Question: I am using CoverFlow in my application ,it is working fine but, I need to display the title of image that appears to front in coverflow,To add images iam usinf following code...
'''
loadImagesOperationQueue = [[NSOperationQueue alloc] init];
for (int i=0; i < 10; i++)
{
imageName = [[NSString alloc] initWithFormat:@"cover_%d.jpg", i];
[(AFOpenFlowView *)self.view setImage:[UIImage imageNamed:imageName] forIndex:i];
NSLog(@"my image name is %@",imageName);
NSLog(@"%d is the index",i);
}
[(AFOpenFlowView *)self.view setNumberOfImages:10];
'''
Can any one help me out.Below is the screenshot I would like to implement.

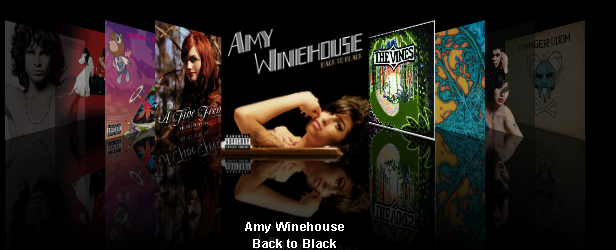
Answer: yes.U have to pass like below:'
'''
- (void)setImage:(UIImage *)image forIndex:(int)index named:(NSString*)imageName{
// Create a reflection for this image.
UIImage *imageWithReflection = [image addImageReflection:kReflectionFraction];
NSNumber *coverNumber = [NSNumber numberWithInt:index];
[coverImages setObject:imageWithReflection forKey:coverNumber];
[coverImageHeights setObject:[NSNumber numberWithFloat:image.size.height] forKey:coverNumber];
[coverImageName setObject:imageName forKey:coverNumber];'
// If this cover is onscreen, set its image and call layoutCover.
AFItemView *aCover = (AFItemView *)[onscreenCovers objectForKey:[NSNumber numberWithInt:index]];
if (aCover) {
[aCover setImage:imageWithReflection originalImageHeight:image.size.height reflectionFraction:kReflectionFraction named:imageName];
[self layoutCover:aCover selectedCover:selectedCoverView.number animated:NO];
}
}'
'''
and i pass the image name like below:
'''
for (int i=0; i < 10; i++) {
imageName = [[NSString alloc] initWithFormat:@"cover_%d.jpg", i];UIImage* image_=[UIImage imageNamed:imageName];
CGFloat width = 290;
CGFloat height = 200;
CGSize newSize=CGSizeMake(width, height);
[(AFOpenFlowView *)self.view setImage:[self imageWithImage:image_ scaledToSize:newSize] forIndex:i named:imageName];
[imageName release];
NSLog(@"%d is the index",i);
}
[(AFOpenFlowView *)self.view setNumberOfImages:10];
'''